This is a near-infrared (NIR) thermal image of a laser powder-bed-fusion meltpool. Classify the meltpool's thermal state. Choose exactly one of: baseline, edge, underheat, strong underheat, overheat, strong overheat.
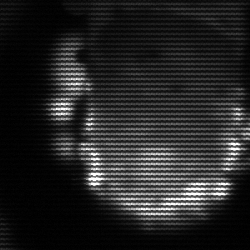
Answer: baseline